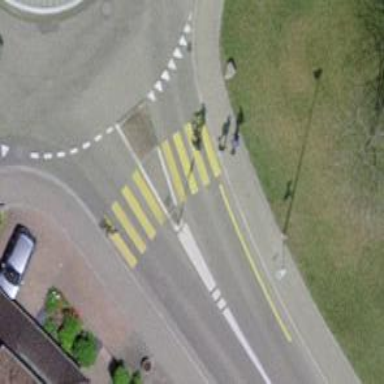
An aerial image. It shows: Marked road crossing with pedestrian island.